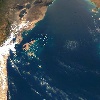
Label: water